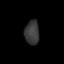
Tissue: lung
Cell type: Endothelial cells
Senescence score: 0.6474
Nuclear area (px): 343
Mean DAPI intensity: 57.067